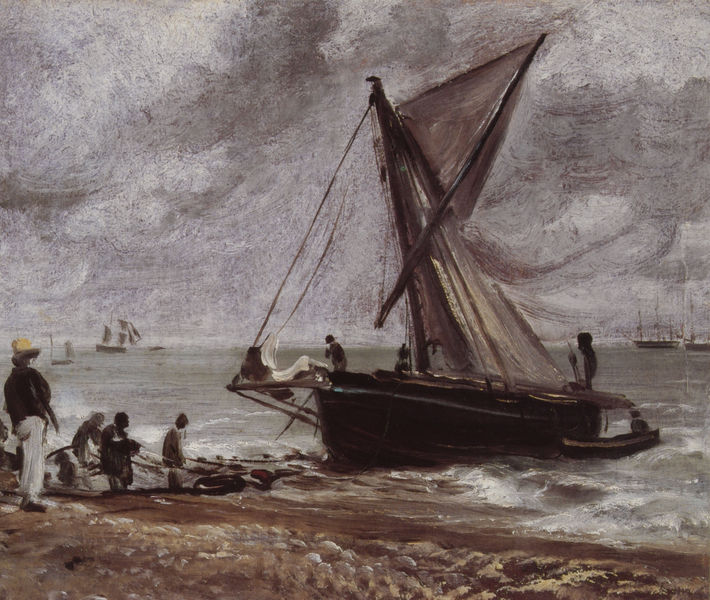
Titel: Beaching a Boat, Brighton
Künstler: John Constable
Standort: London
Institution: Tate Gallery
Schlagwörter: blau, dunkel, gemälde, gewitter, gruppe, himmel, mann, meer, schatten, wasser, weiß, wolken, gelb, grün, landschaft, menschen, ocker, sand, see, ufer, braun, grau, holz, hut, köpfe, licht, männer, schwarz, ölbild, tuch, weg, wolke, beige, leute, malerei, hose, leinen, stehen, stein, steine, spiegel, öl, horizont, morgen, vögel, weite, wind, pastos, figur, rosa, arbeit, boot, boote, gischt, küste, schiff, schiffe, segel, segelboot, segelschiffe, strand, welle, wellen, düster, beobachten, fischer, mast, netze, segelschiff, farbe, lila, nebel, violett, rauh, ziehen, bug, figuren, hafen, kies, ladung, masten, abfahrt, brandung, landung, schiffbruch, seemann, seestück, seile, stranden, sturm, tau, unwetter, wellengang, wetter, wogen, wolle, ausleger, brun, gris, jaune, schoner, anlegen, segelboote, taue, segeln, segler, neger, kiesel, fischerboot, seil, starnd, bewölkung, küster, rückenfigur, chapeau, rau, expressiv, ankern, matrosen, bateaux, flotte, muscheln, segeltuch, paysage, netz, fahrt, fischen, zuscheuen, morgengrauen, heck, ausfahrt, voile, breitseite, beiboot, böen, spriet, morgens, überfahrt, mannschaft, seeleute, gewitterhimmel, früh, fischernetz, mer, plage, filet, netzt, hommes, segel mast, turmer, fischnetz, bateau, marin, helle hose, batteau, schooner, morge, océan, anlanden, beibboot, lastsegler, segel reffen, nautik, segelbooet, fishcer, gelber hut, fscherboot, fischernetzt, boufgeois, amarres, amares